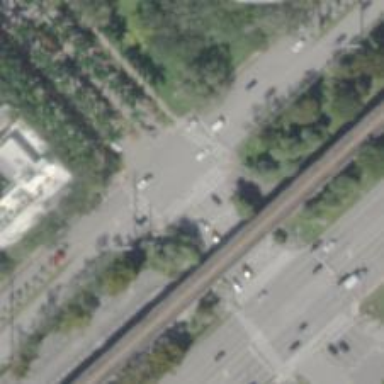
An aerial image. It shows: Crossing on asphalt cycleway.